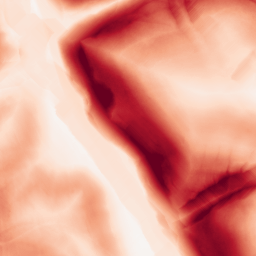
Category: morphological
Decomposition family: morphological_gradient
Decomposition parameters: size: 15
shape: diamond
Upsampling method: quartic
Upsampling parameters: scale: 4
Upsampling scale: 4